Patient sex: M
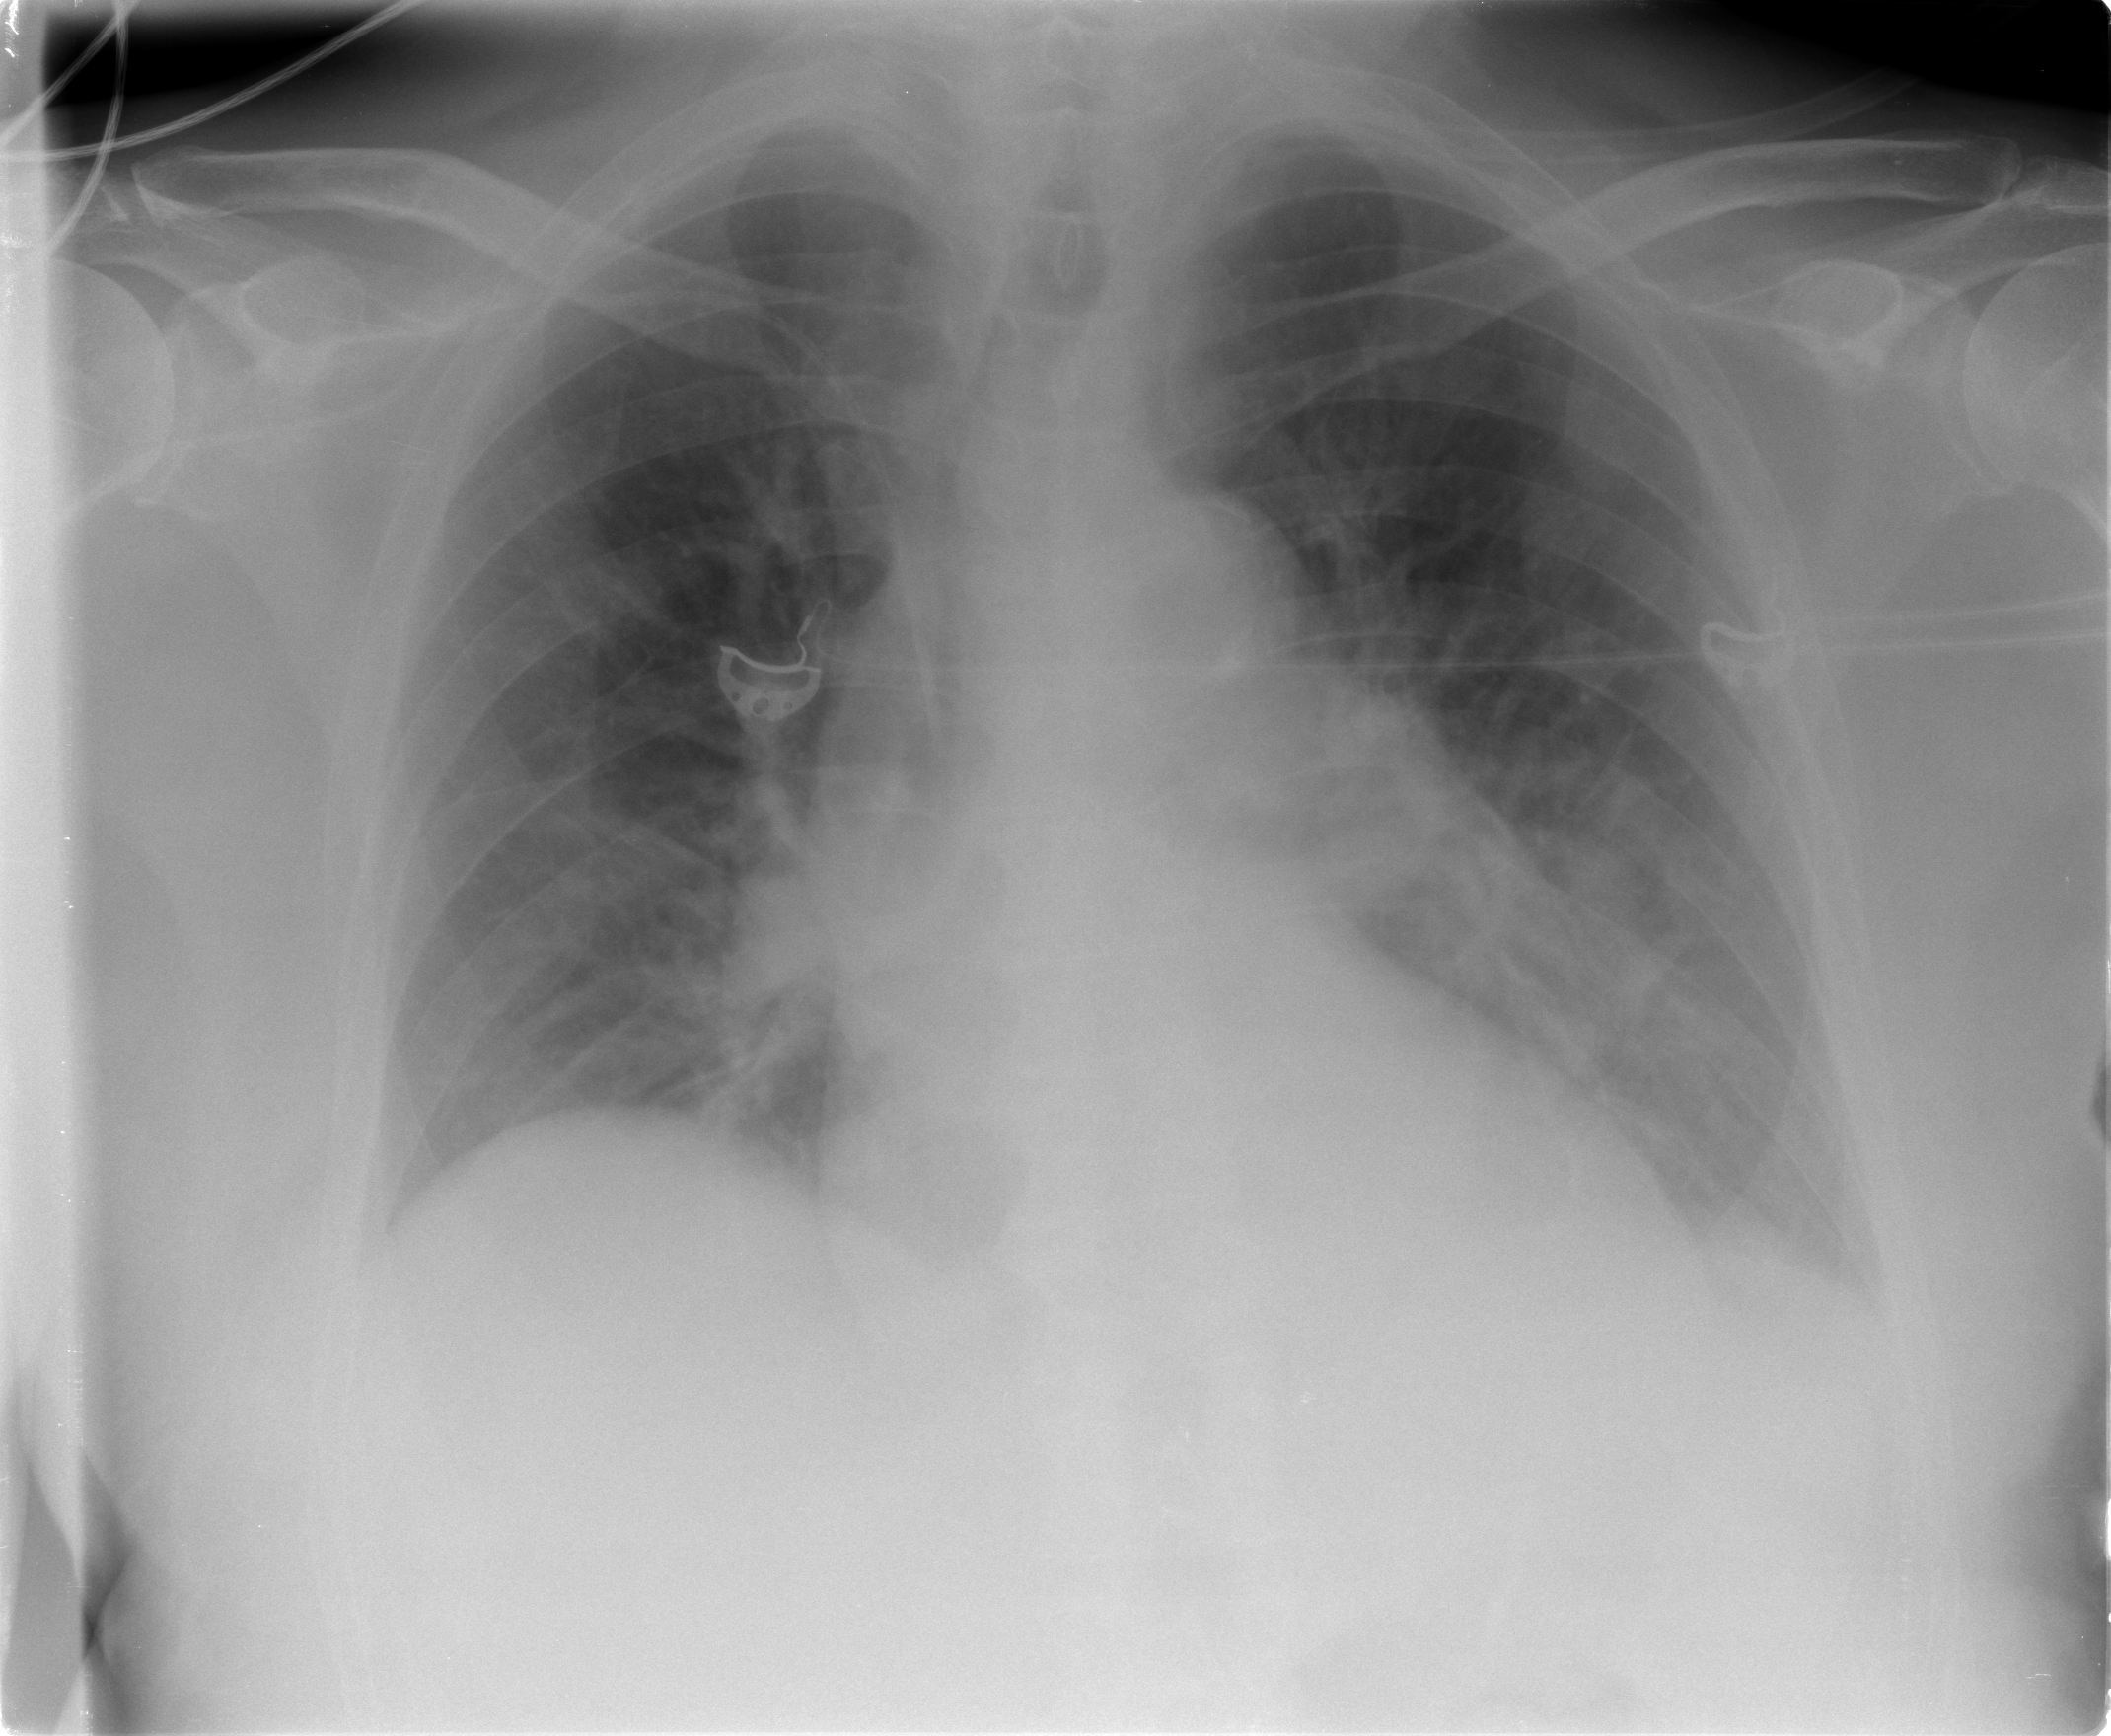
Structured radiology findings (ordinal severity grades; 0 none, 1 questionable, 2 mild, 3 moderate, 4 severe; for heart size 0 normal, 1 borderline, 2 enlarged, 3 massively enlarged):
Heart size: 1
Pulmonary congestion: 2
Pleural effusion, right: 0
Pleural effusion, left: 1
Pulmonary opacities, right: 0
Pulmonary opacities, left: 0
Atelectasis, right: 0
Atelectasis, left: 2